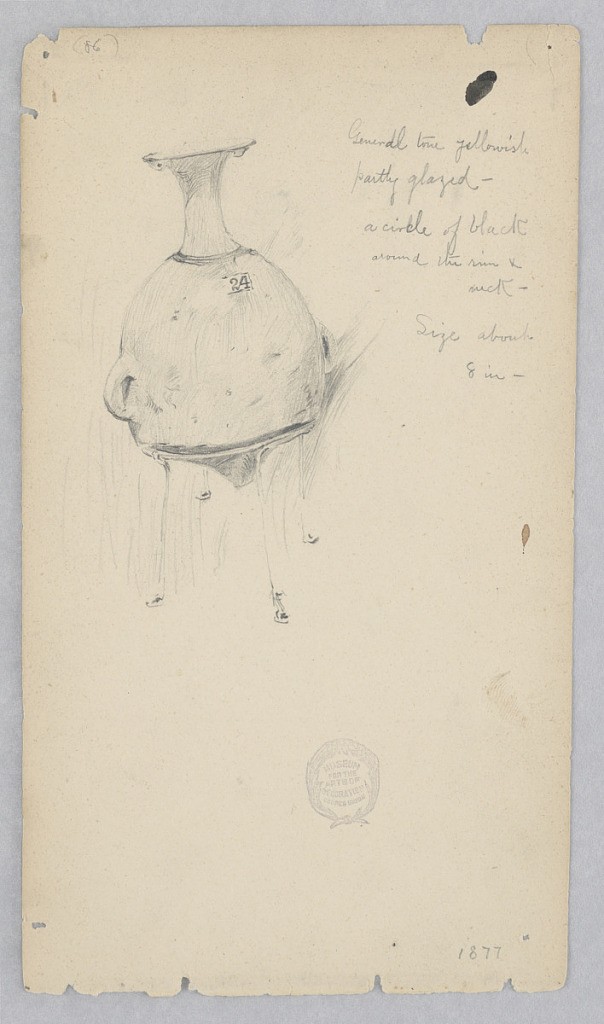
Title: Earthenware Jar
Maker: Robert Frederick Blum, American, 1857–1903
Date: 1877
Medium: Graphite on wove paper
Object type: Drawing
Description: Jar with two handles. A label with number "24" is depicted on the jar.